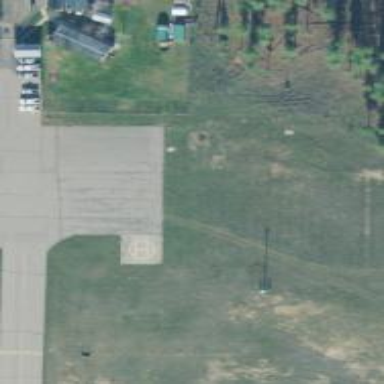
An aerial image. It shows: Image showing helipad at airport.